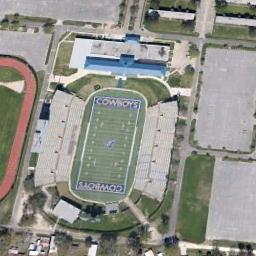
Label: stadium